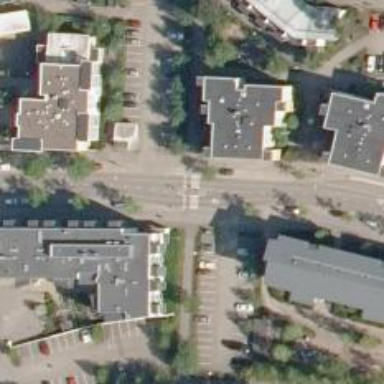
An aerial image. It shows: Uncontrolled crossing with pedestrian island.